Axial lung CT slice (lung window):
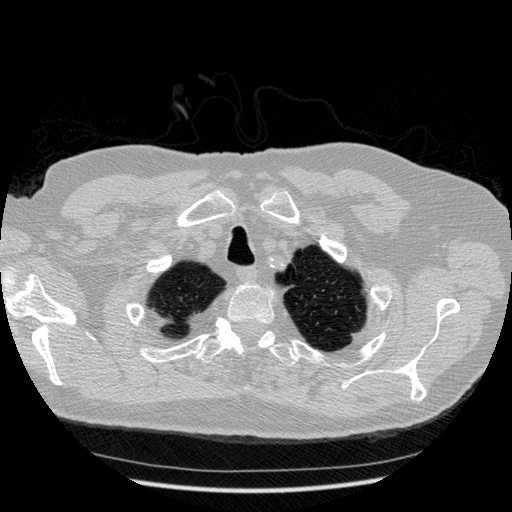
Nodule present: no